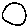
Label: moon